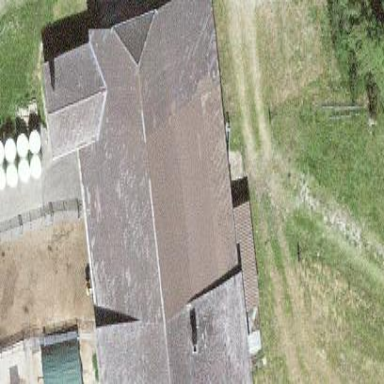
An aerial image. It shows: Farm building.